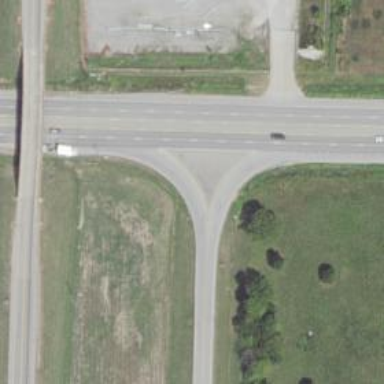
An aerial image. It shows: Trunk link road with asphalt surface.